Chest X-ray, PA view. Patient: 49 years old, sex F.
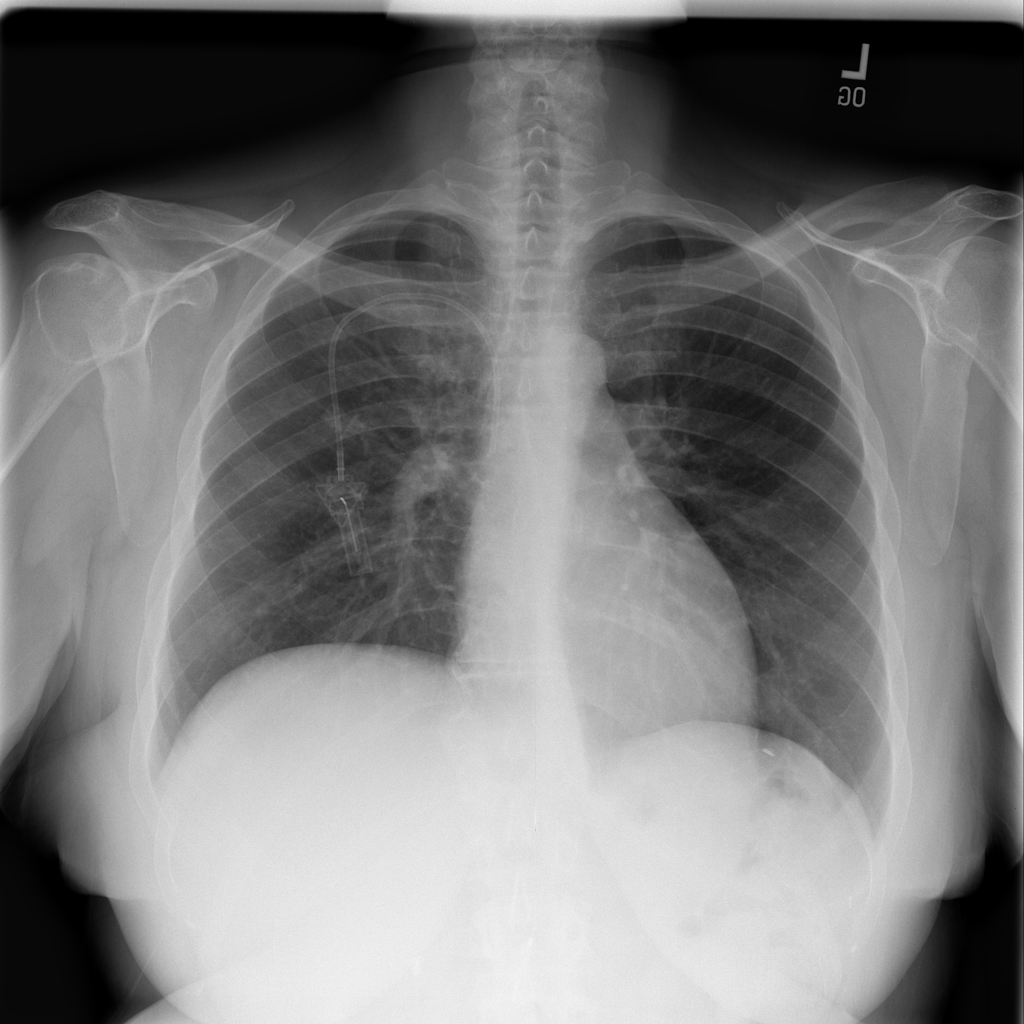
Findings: Effusion